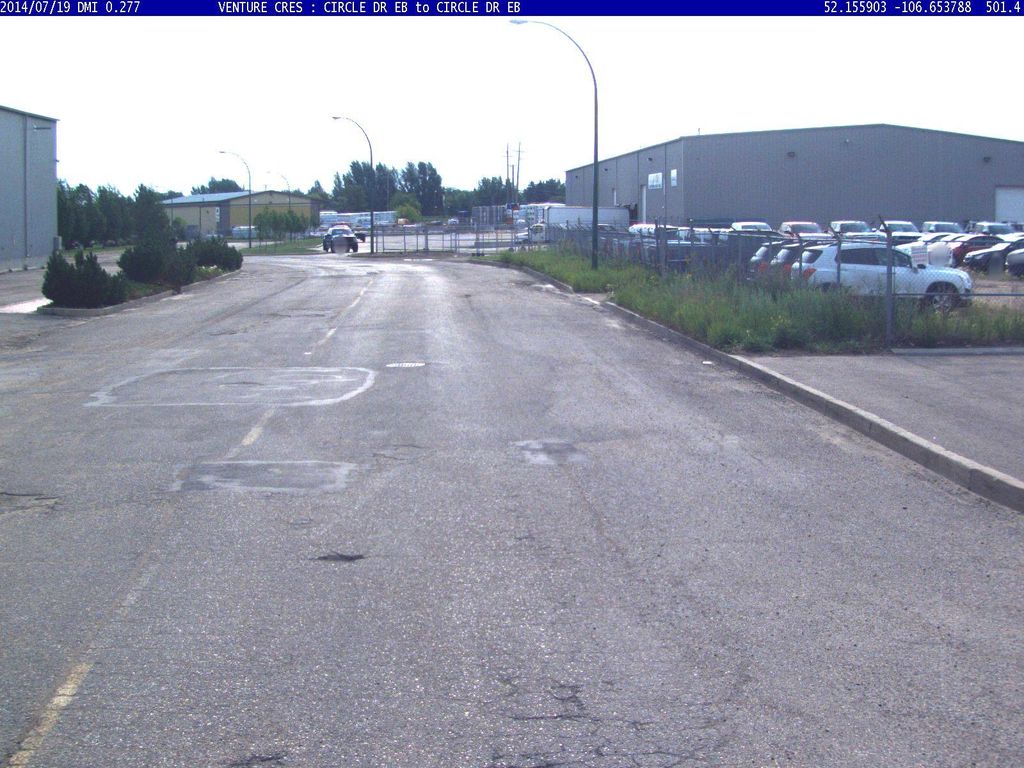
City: saskatoon